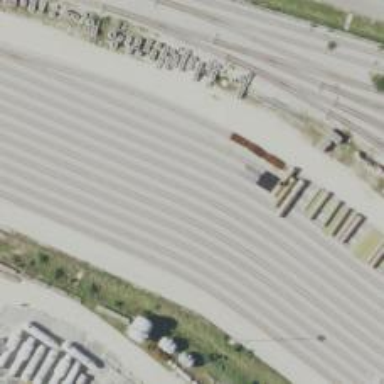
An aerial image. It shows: Rail spur service.